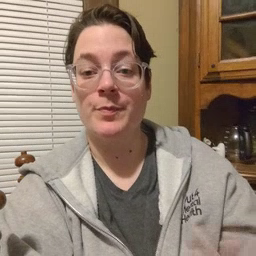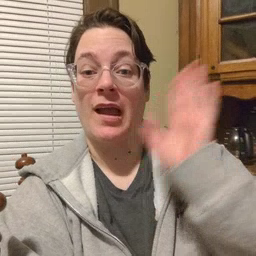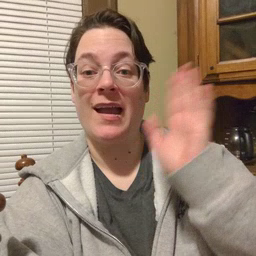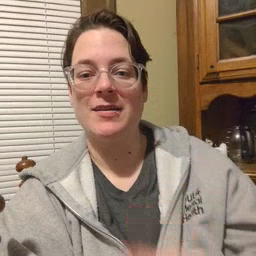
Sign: bye